You are looking at the short-time Fourier spectrogram of a rotating shaft's vibration signal. Diagnose the rotating machine from this image, choosing from: normal, misalignment, unbalance, looseness.
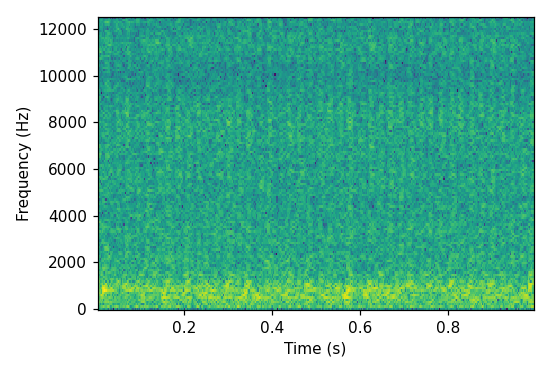
Answer: unbalance